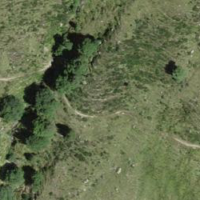
EUNIS habitat code: 23
Species observed at this site:
Cirsium palustre